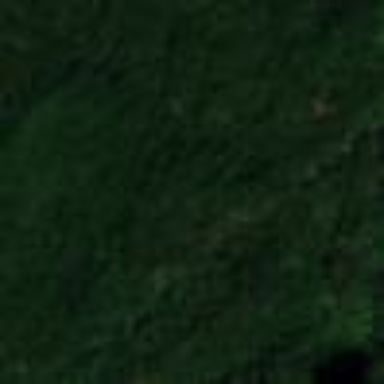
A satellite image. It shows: Forest area.